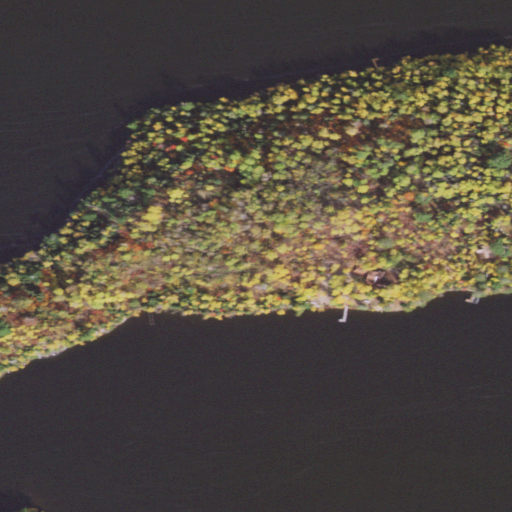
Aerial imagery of island in Minnesota named Raspberry Island containing open water, mixed forest, deciduous forest, open development, and evergreen forest